You are looking at a signal-to-image encoding: consecutive vibration samples arranged as the rows of a grayscale square. Based on the visible evidence, which condition applies: normal, inner_race, outer_race, ball?
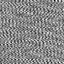
Answer: outer_race